Question: I am building a simple Google Places Autocomplete Angular2 directive but the problem is that cannot get any prediction (the response is always empty?!)...
As a proof of concept I created the simplest possible code snippet as a reference:
'''
<!DOCTYPE html>
<html>
<head>
<script src="https://maps.googleapis.com/maps/api/js?key=[MY_API_KEY]&libraries=places" async defer></script>
</head>
<body>
<button type="button" onclick="go()">go</button>
<input id="autocomplete" type="text"></input>
<script>
var autocomplete = null;
function go() {
autocomplete = new google.maps.places.Autocomplete(
(document.getElementById('autocomplete')), {
types: ['geocode']
});
}
</script>
</body>
</html>
'''
The above code works - I can get predictions after clicking Go button.
Now, Angular2 scenario:
My _Layout.cshtml file has the following tag in head section:
'''
<script src="https://maps.googleapis.com/maps/api/js?key=[MY_API_KEY]&libraries=places" async defer></script>
'''
My directive:
And simple Angular component:
'''
<form [formGroup]="companyForm">
.
.
.
<div class="form-group">
<label for="Location">Location</label>
<input type="text"
class="form-control"
id="Location"
fromControlName="Location"
googleplaces>
</div>
</form>
'''
The Scenario 2 (angular) doesn't work. The facts:
- -
Also, Google API Console says everything is as it should be?! Here is the screenshot:

What can be in question here? Thanks...
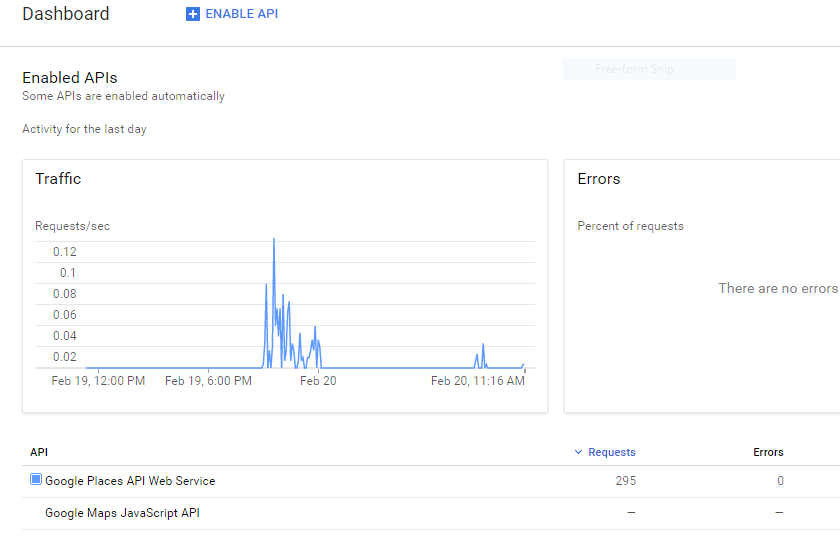
Answer: '''
import {Directive, ElementRef, EventEmitter, Output} from '@angular/core';
import {NgModel} from '@angular/forms';
declare var google:any;
@Directive({
selector: '[Googleplace]',
providers: [NgModel],
host: {
'(input)' : 'onInputChange()'
}
})
export class GoogleplaceDirective {
@Output() setAddress: EventEmitter<any> = new EventEmitter();
modelValue:any;
autocomplete:any;
private _el:HTMLElement;
constructor(el: ElementRef,private model:NgModel) {
this._el = el.nativeElement;
this.modelValue = this.model;
var input = this._el;
this.autocomplete = new google.maps.places.Autocomplete(input, {});
google.maps.event.addListener(this.autocomplete, 'place_changed', ()=> {
var place = this.autocomplete.getPlace();
this.invokeEvent(place);
});
}
invokeEvent(place:Object) {
this.setAddress.emit(place);
}
onInputChange() {
console.log(this.model);
}
}
'''
To use
'''
<input type="text" class="form-control" placeholder="Location" name="Location" [(ngModel)]="address" #LocationCtrl="ngModel"
Googleplace (setAddress)="getAddressOnChange($event,LocationCtrl)">
'''